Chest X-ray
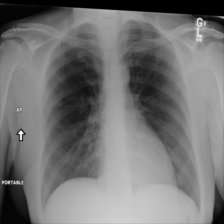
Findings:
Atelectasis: negative
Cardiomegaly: negative
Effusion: negative
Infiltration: negative
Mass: negative
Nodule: negative
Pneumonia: negative
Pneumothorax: negative
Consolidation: negative
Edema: negative
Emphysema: negative
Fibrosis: negative
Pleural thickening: negative
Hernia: negative